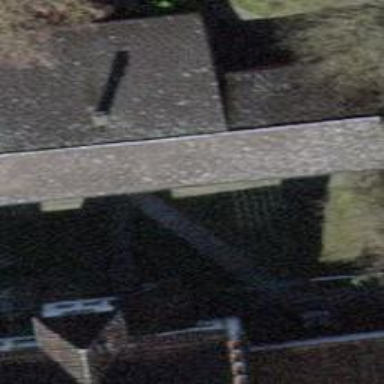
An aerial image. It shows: Monastery building.